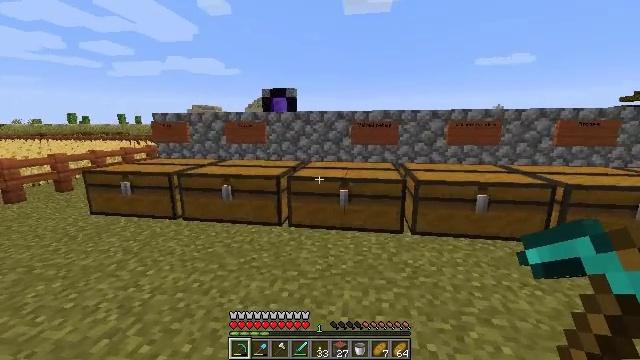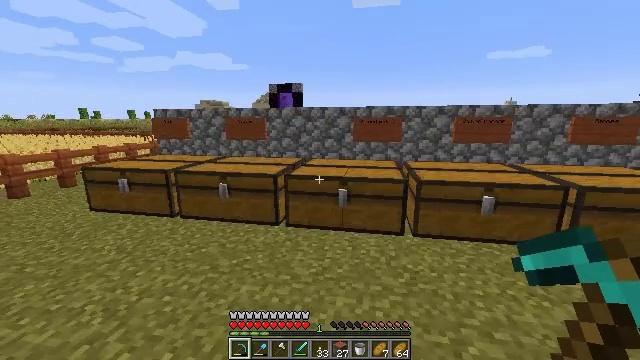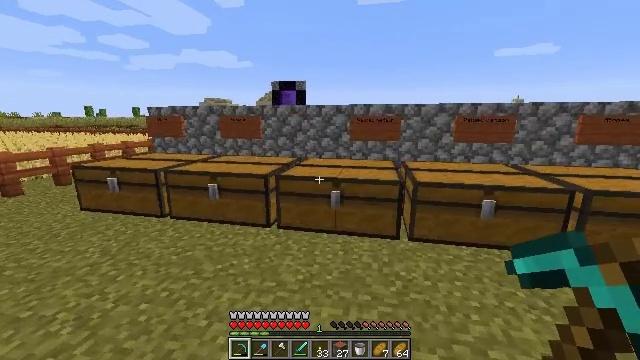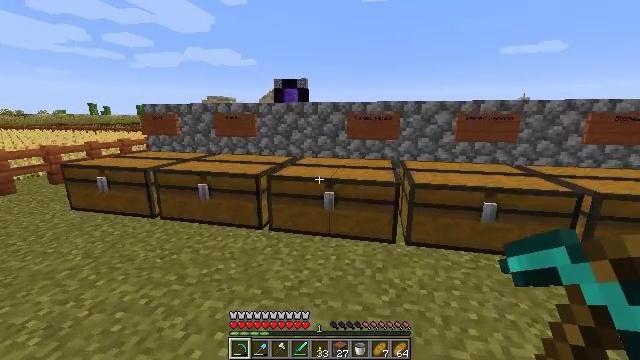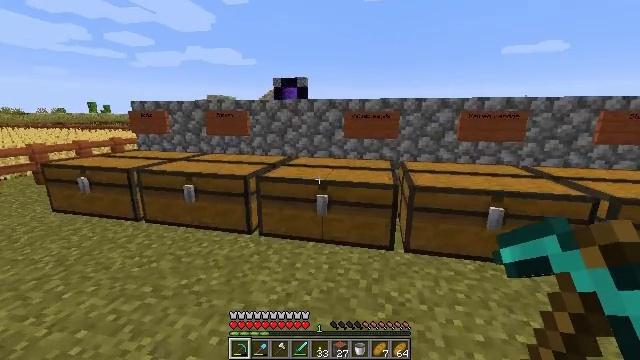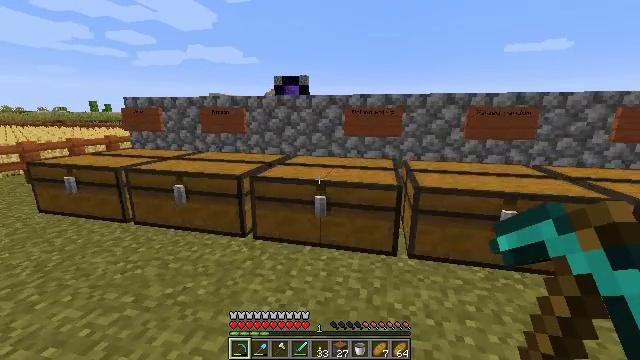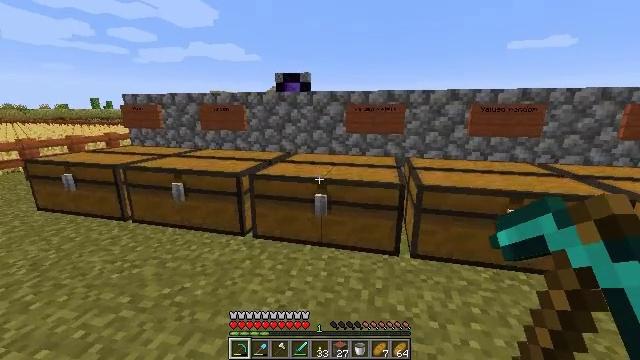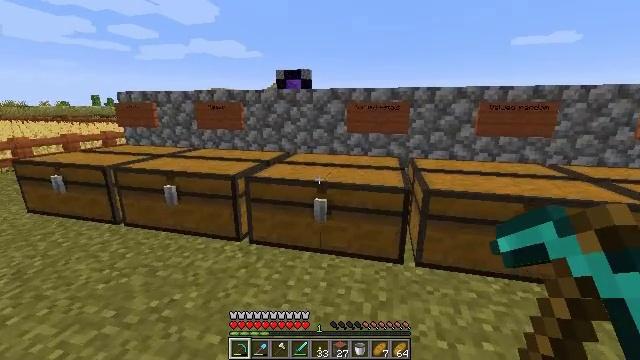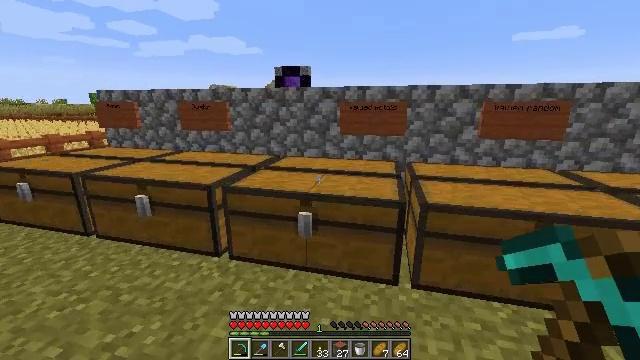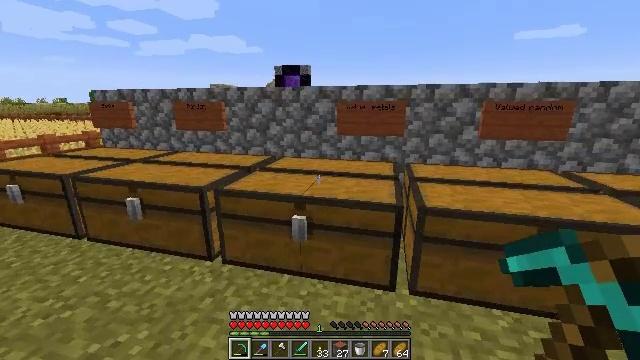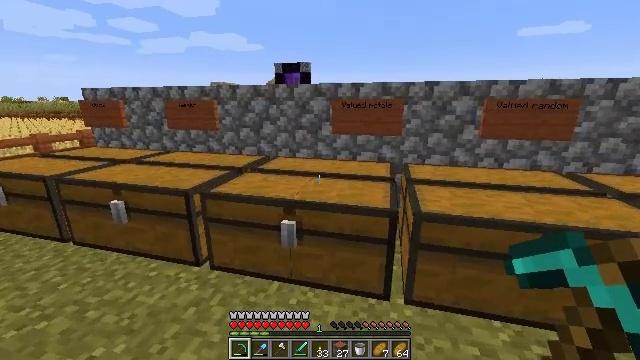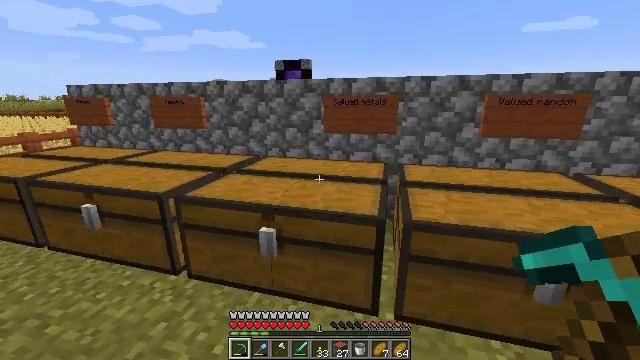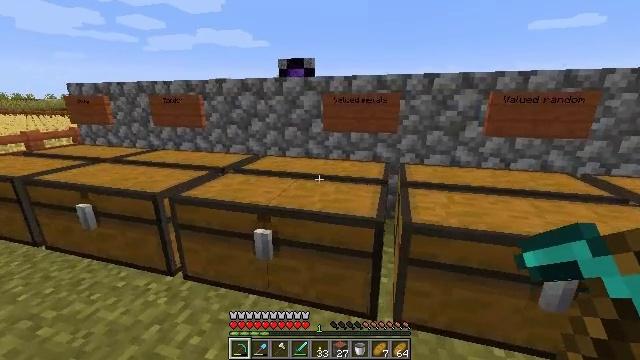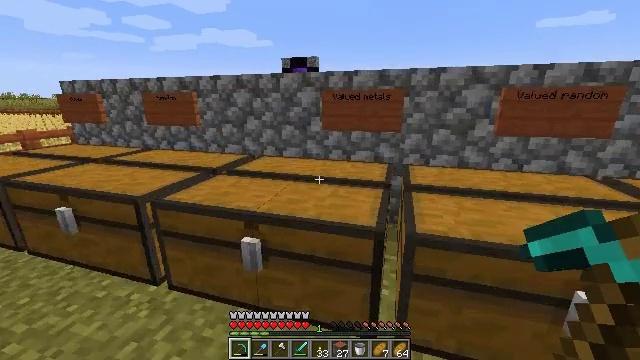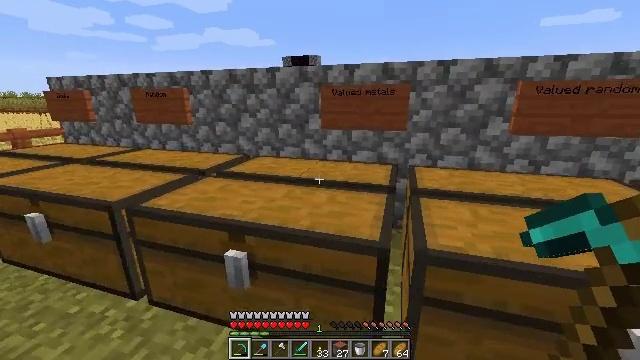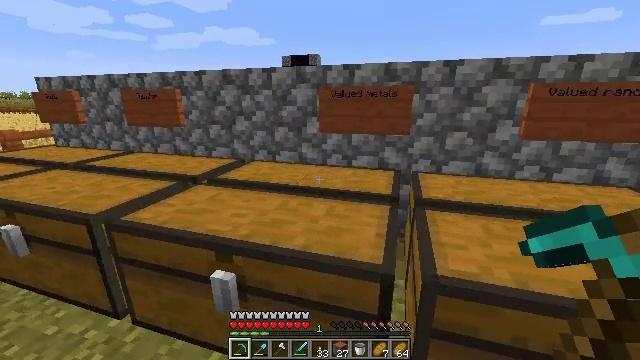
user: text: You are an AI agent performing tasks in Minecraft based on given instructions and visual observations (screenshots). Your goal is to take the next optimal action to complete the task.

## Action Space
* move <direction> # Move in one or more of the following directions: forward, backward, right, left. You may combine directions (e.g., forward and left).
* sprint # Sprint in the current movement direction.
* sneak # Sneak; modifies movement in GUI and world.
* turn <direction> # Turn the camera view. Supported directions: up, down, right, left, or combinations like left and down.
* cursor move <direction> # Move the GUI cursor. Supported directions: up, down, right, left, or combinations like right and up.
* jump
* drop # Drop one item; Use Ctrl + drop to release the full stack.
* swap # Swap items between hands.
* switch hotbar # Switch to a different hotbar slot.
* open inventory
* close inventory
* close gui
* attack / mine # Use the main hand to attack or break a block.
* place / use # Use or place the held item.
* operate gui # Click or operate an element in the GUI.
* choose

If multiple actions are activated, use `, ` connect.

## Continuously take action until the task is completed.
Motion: motion action
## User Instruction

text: Remove a furnace from the inventory.
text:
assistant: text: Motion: move forward and move right, turn left
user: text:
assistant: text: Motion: move forward and move right
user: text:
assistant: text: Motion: move forward
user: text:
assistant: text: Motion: move forward
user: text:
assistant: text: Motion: move forward
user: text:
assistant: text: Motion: move forward
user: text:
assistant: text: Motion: move forward and move right
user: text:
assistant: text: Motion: move forward and move right
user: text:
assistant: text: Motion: move forward and move right
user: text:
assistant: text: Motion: move forward and move right
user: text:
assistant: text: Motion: move forward and move right
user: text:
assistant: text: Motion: move forward
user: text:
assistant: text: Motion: move forward
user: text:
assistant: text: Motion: move forward
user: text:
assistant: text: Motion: move forward
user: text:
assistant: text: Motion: use / place
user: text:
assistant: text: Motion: use / place
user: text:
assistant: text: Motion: use / place
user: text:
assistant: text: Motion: no_op
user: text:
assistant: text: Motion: no_op
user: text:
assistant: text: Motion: no_op
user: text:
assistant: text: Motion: no_op
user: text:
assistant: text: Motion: no_op
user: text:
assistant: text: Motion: no_op
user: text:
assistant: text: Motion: no_op
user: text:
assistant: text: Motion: no_op
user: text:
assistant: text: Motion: no_op
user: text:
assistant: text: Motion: no_op
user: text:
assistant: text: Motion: no_op
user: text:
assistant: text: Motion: no_op